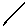
Label: line